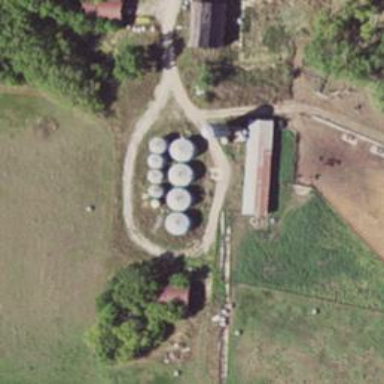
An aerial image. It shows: Silo.